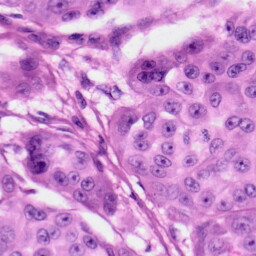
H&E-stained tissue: Skin